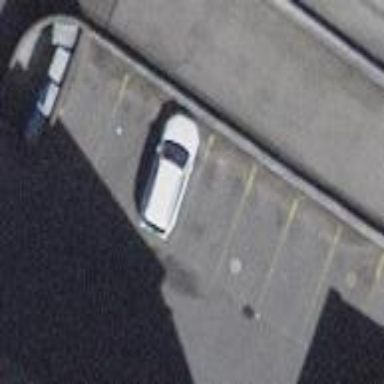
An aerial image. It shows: Street side parking area.